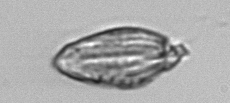
Label: Katodinium_or_Torodinium